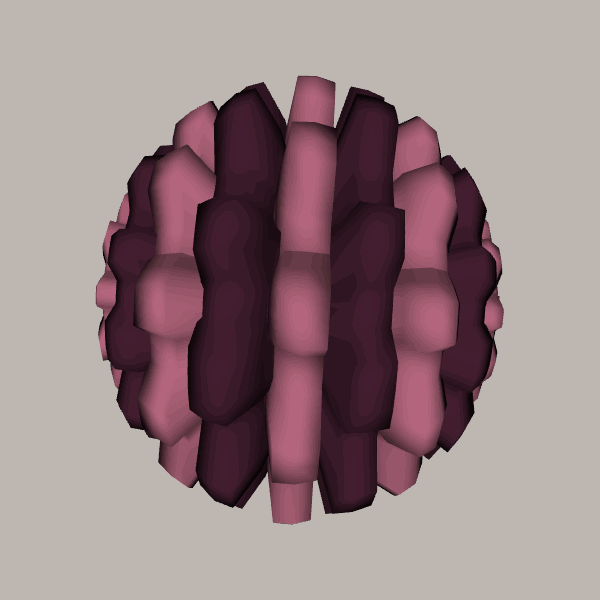
Background: light